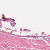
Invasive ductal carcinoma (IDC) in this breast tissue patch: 0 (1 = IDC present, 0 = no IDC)